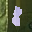
Label: 8